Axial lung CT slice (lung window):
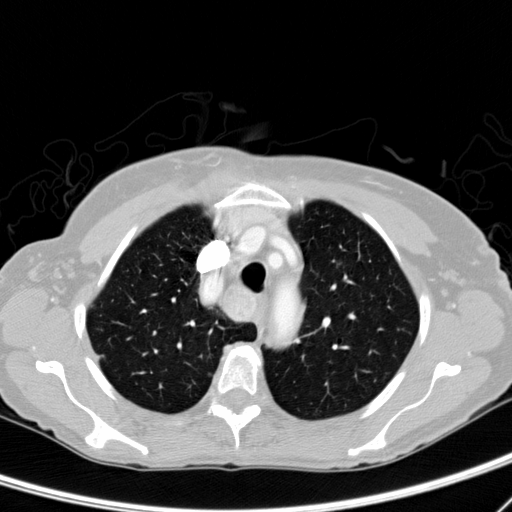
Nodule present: yes
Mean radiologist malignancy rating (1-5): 3